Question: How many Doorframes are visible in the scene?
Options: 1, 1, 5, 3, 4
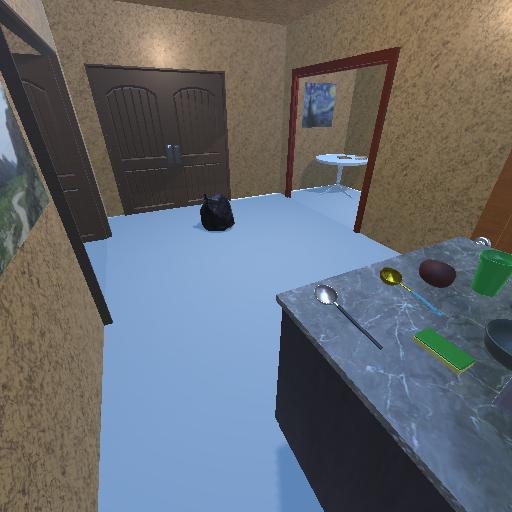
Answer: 1